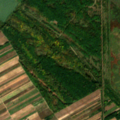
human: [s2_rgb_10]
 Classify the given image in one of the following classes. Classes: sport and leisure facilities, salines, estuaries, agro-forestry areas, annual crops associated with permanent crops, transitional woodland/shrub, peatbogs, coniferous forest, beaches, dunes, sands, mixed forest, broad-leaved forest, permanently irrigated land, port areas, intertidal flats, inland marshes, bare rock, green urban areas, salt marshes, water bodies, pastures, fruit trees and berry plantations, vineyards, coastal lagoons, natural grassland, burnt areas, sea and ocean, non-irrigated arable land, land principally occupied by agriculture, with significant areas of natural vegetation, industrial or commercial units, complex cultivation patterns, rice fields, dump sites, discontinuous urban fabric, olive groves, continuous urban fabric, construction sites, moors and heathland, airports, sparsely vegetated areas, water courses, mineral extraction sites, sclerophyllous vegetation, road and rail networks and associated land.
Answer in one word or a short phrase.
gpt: complex cultivation patterns, broad-leaved forest, transitional woodland/shrub, water bodies